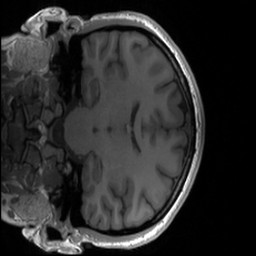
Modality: T1w
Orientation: coronal
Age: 22
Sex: female
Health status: healthy